Question: I want these buttons to be aligned on top of each other. As you can see, since the text in the second row is shorter, the buttons take up a little more space to fill everything up. I'd rather have button 5 directly below and aligned with button 1.

Here's my xml for the layout:
'''
<LinearLayout
android:layout_width="fill_parent"
android:layout_height="wrap_content"
android:orientation="horizontal"
android:paddingBottom="10dp">
<TextView android:layout_width="wrap_content"
android:layout_height="fill_parent"
android:gravity="center_vertical"
android:text="Start Corner:"
/>
<Button
android:id="@+id/start_corner_btn_1"
android:layout_width="wrap_content"
android:layout_height="wrap_content"
android:text="1"
android:layout_weight="15"/>
<Button
android:id="@+id/start_corner_btn_2"
android:layout_width="wrap_content"
android:layout_height="wrap_content"
android:text="2"
android:layout_weight="15"/>
<Button
android:id="@+id/start_corner_btn_3"
android:layout_width="wrap_content"
android:layout_height="wrap_content"
android:text="3"
android:layout_weight="15"/>
<Button
android:id="@+id/start_corner_btn_4"
android:layout_width="wrap_content"
android:layout_height="wrap_content"
android:text="4"
android:layout_weight="15"/>
</LinearLayout>
<LinearLayout
android:layout_width="fill_parent"
android:layout_height="wrap_content"
android:orientation="horizontal"
android:paddingBottom="10dp">
<TextView android:layout_width="wrap_content"
android:layout_height="fill_parent"
android:gravity="center_vertical"
android:text="2nd Corner:"
/>
<Button
android:id="@+id/second_corner_btn_5"
android:layout_width="wrap_content"
android:layout_height="wrap_content"
android:text="5"
android:layout_weight="15"/>
<Button
android:id="@+id/second_corner_btn_6"
android:layout_width="wrap_content"
android:layout_height="wrap_content"
android:text="6"
android:layout_weight="15"/>
<Button
android:id="@+id/second_corner_btn_7"
android:layout_width="wrap_content"
android:layout_height="wrap_content"
android:text="7"
android:layout_weight="15"/>
<Button
android:id="@+id/second_corner_btn_8"
android:layout_width="wrap_content"
android:layout_height="wrap_content"
android:text="8"
android:layout_weight="15"/>
</LinearLayout>
'''
As always, I'll bet I am close, but probably missing one thing!
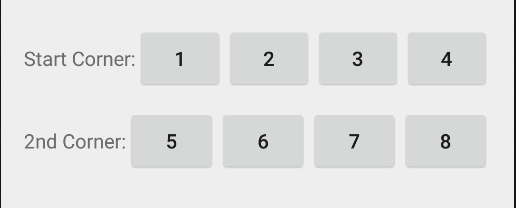
Answer: Try TableLayout:

'''
<TableLayout
android:id="@+id/tableBtns"
android:layout_width="match_parent"
android:layout_height="wrap_content">
<TableRow
android:id="@+id/tableRow1"
android:layout_width="match_parent"
android:layout_height="wrap_content"
android:padding="5dip" >
<TextView
android:layout_width="wrap_content"
android:layout_height="wrap_content"
android:gravity="center"
android:layout_weight="15"
android:text="Start Corner:"/>
<Button
android:id="@+id/button1"
android:layout_width="wrap_content"
android:layout_height="wrap_content"
android:layout_weight="15"
android:text="1" />
<Button
android:id="@+id/button2"
android:layout_width="wrap_content"
android:layout_height="wrap_content"
android:layout_weight="15"
android:text="2" />
<Button
android:id="@+id/button3"
android:layout_width="wrap_content"
android:layout_height="wrap_content"
android:layout_weight="15"
android:text="3" />
<Button
android:id="@+id/button4"
android:layout_width="wrap_content"
android:layout_height="wrap_content"
android:layout_weight="15"
android:text="4" />
</TableRow>
<TableRow
android:id="@+id/tableRow2"
android:layout_width="wrap_content"
android:layout_height="wrap_content"
android:padding="5dip" >
<TextView
android:layout_width="match_parent"
android:layout_height="wrap_content"
android:gravity="center"
android:layout_weight="15"
android:text="2nd Corner:" />
<Button
android:id="@+id/button5"
android:layout_width="wrap_content"
android:layout_height="wrap_content"
android:layout_weight="15"
android:text="5" />
<Button
android:id="@+id/button6"
android:layout_width="wrap_content"
android:layout_height="wrap_content"
android:layout_weight="15"
android:text="6" />
<Button
android:id="@+id/button7"
android:layout_width="wrap_content"
android:layout_height="wrap_content"
android:layout_weight="15"
android:text="7" />
<Button
android:id="@+id/button8"
android:layout_width="wrap_content"
android:layout_height="wrap_content"
android:layout_weight="15"
android:text="8" />
</TableRow>
</TableLayout>
'''